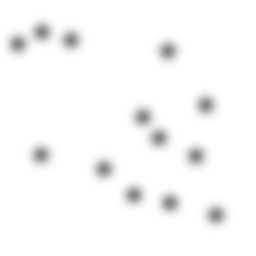
Squares: 0
Triangles: 0
Stars: 13
Total shapes: 13